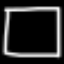
Label: square